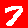
Digit: 7